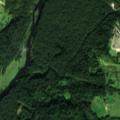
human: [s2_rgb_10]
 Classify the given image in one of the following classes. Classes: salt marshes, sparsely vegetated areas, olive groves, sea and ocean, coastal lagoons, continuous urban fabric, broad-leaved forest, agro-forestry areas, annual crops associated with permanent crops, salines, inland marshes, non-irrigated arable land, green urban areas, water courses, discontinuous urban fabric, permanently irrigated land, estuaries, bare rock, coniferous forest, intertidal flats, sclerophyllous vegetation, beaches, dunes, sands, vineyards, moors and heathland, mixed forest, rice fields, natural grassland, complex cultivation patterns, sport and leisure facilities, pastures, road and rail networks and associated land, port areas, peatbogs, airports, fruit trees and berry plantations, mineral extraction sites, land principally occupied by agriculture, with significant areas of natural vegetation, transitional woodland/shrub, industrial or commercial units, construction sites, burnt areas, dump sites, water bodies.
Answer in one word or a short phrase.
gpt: discontinuous urban fabric, industrial or commercial units, fruit trees and berry plantations, complex cultivation patterns, coniferous forest